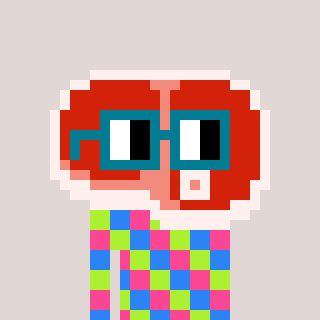
a pixel art character with square dark green glasses, a steak-shaped head and a orange-colored body on a warm background